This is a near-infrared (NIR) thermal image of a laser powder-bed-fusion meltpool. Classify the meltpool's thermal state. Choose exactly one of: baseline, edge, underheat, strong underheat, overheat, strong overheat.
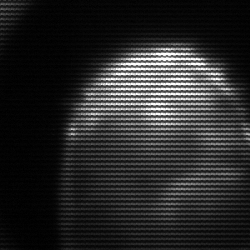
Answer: edge